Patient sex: M
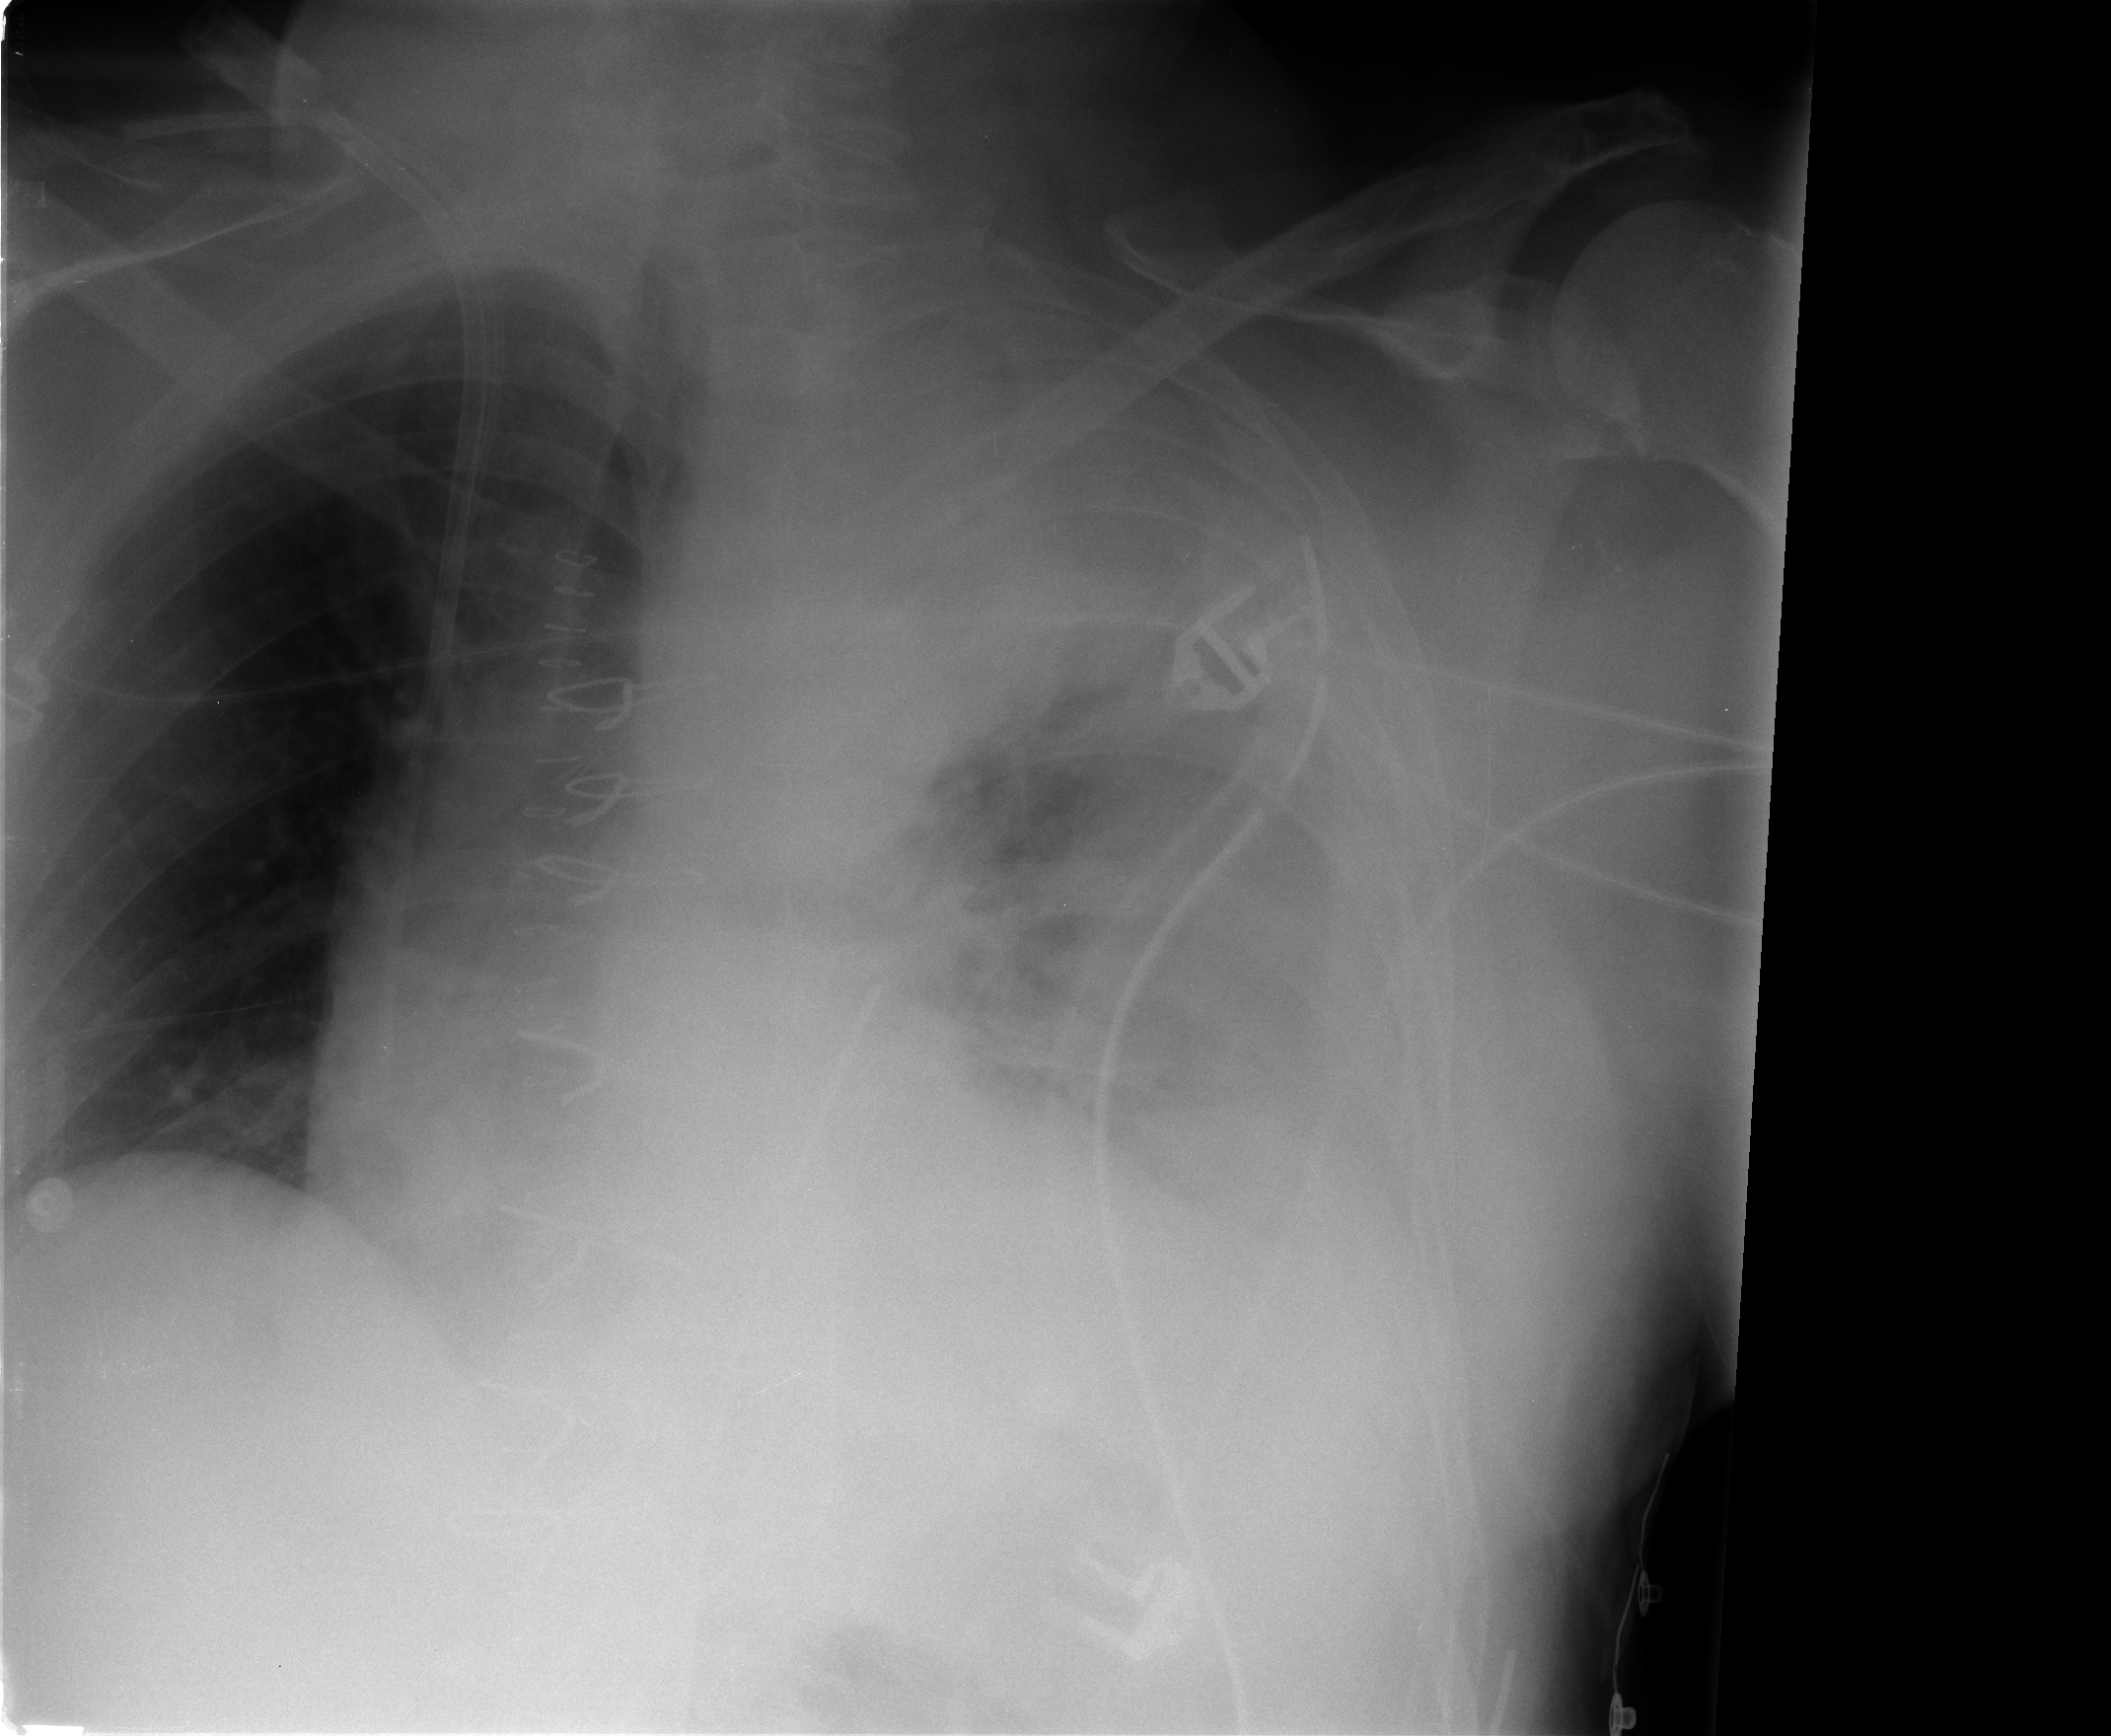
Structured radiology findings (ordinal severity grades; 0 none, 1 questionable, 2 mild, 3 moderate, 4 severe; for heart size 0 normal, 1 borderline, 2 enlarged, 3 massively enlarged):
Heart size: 2
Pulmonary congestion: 0
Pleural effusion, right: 0
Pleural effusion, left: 4
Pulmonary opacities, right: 0
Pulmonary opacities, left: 1
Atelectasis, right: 2
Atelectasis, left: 3